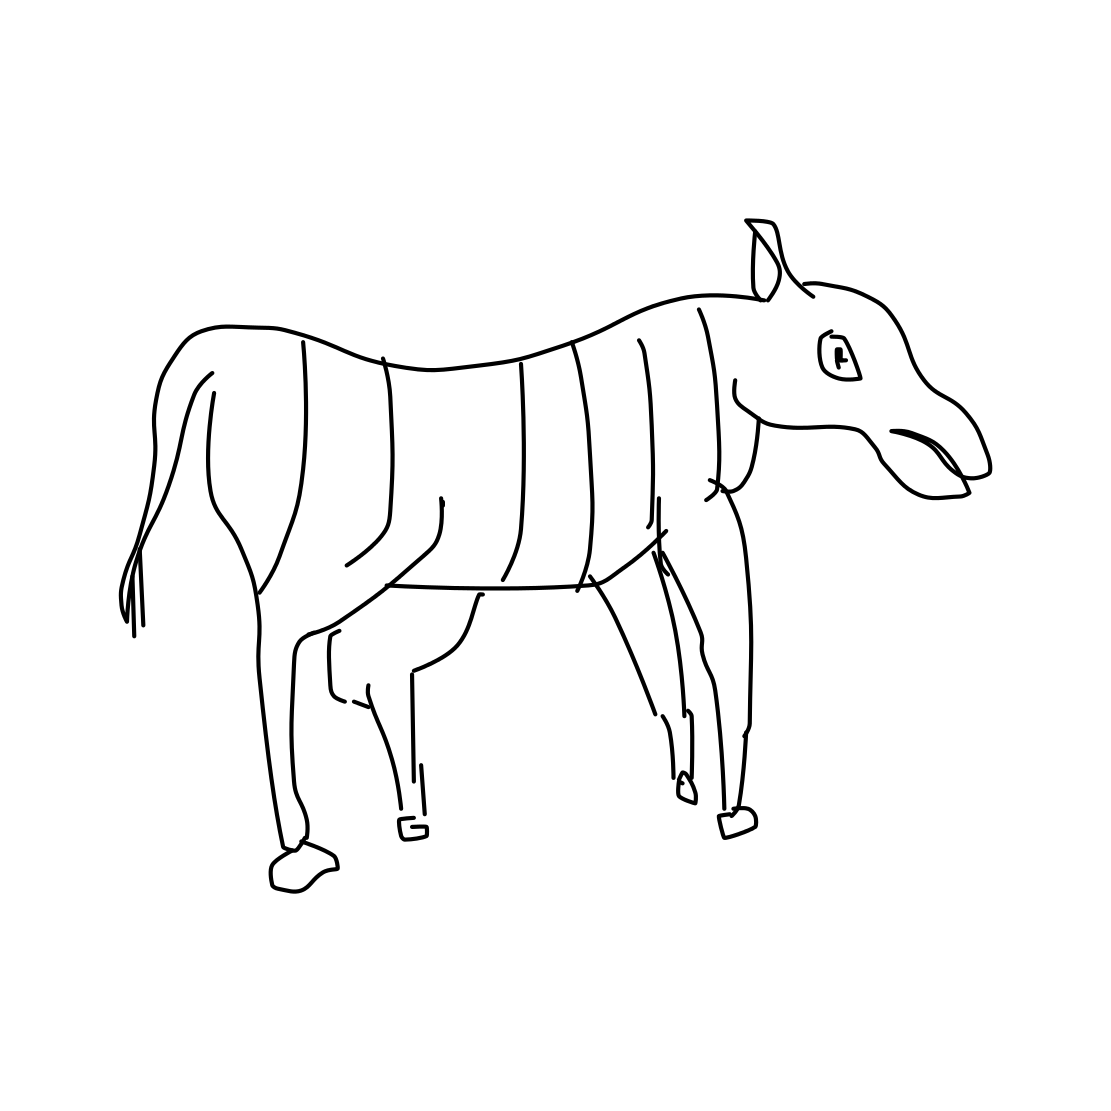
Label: zebra